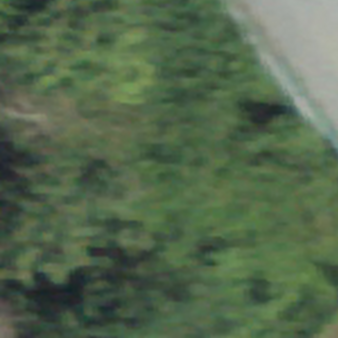
Label: other